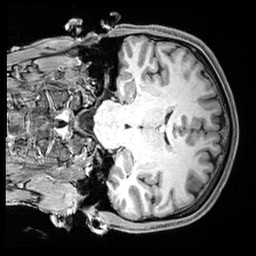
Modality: T1w
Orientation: coronal
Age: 42
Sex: male
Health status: healthy
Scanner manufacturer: siemens
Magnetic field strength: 3 T
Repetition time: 2.4 s
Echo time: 0.00217 s